Question: I have the x,y co-ordinates for a bounding ellipsoid in a data.frame. And then I have several 'query' x,y co-ordinates in a data.fame. The x,y co-ordinates for a bounding ellipsoid was calculated using the function...
'''
exy <- ellipsoidhull(X[,1:2])
'''
such that....
'''
plot(predict(exy), xlim=c(-0.018, 0.015), ylim=c(-0.018,0.015),
cex=0.1, type="l")
'''
gives me a plot like this....

I have query like this....
'''
V2 V3
-0.0167 -0.0137
-0.0159 -0.0127
-0.0150 -0.0127
-0.0164 -0.0137
-0.0164 -0.0134
-0.0173 -0.0131
'''
How can I find which of the 'query' is within/outside the bounding ellipsoid? Is there an R function to do this? Thanks
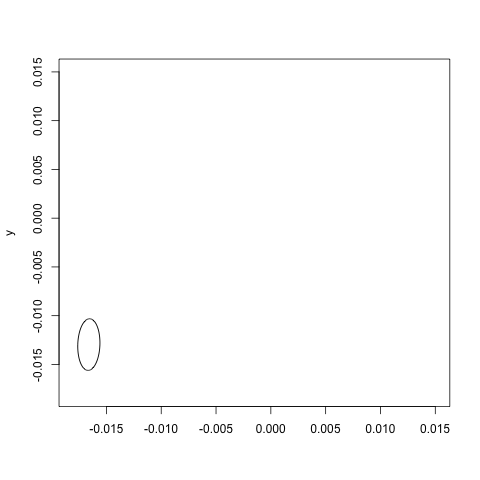
Answer: Package 'mgcv' offers such function (but is not the only one - if you care to learn about spatial objects, see, for example, 'sp::overlay'). This is example from the 'in.out()' function.
'''
library(mgcv)
data(columb.polys)
bnd <- columb.polys[[2]]
plot(bnd,type="n")
polygon(bnd)
x <- seq(7.9,8.7,length=20)
y <- seq(13.7,14.3,length=20)
gr <- as.matrix(expand.grid(x,y))
inside <- in.out(bnd,gr)
points(gr,pch=as.numeric(inside)+1)
'''